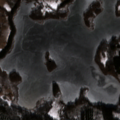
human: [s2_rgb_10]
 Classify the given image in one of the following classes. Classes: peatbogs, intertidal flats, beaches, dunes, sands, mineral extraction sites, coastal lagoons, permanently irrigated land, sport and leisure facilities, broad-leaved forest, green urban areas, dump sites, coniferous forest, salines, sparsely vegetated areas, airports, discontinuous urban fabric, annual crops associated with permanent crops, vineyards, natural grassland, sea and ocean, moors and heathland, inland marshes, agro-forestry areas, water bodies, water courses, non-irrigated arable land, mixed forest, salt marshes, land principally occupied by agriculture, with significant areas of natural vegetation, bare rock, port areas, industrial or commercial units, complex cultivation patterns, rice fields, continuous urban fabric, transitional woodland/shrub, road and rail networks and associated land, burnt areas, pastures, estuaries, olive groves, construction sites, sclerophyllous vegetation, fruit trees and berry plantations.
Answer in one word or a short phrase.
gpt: land principally occupied by agriculture, with significant areas of natural vegetation, broad-leaved forest, transitional woodland/shrub, water bodies